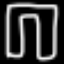
Label: pants